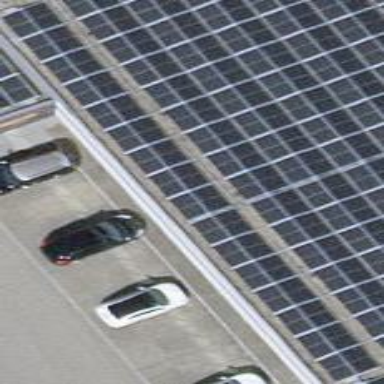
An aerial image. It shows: Solar photovoltaic panel generator.